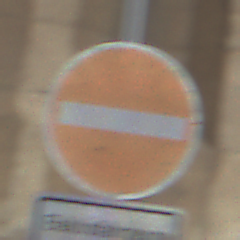
Verkehrszeichen: VerbotDerEinfahrt
Zusatzzeichen unten: BesondereFahrzeugeUndTransportgueter10
Umgebung: Roofed, Beach
Tageszeit: Midday
Wetter: Overcast
Licht: Natural
Jahreszeit: NotSpecified
Kontrast: LowContrast